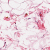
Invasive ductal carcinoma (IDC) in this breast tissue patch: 0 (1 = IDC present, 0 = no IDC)